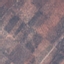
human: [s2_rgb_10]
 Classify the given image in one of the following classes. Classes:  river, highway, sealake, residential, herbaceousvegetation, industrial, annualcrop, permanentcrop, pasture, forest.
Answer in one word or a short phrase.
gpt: PermanentCrop